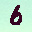
Label: 6